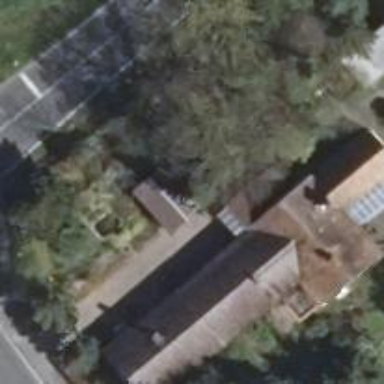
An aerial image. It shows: Building with flat grey roof. The building has some additional parts.